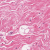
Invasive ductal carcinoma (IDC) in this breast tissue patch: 0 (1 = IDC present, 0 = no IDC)